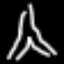
Label: The Eiffel Tower